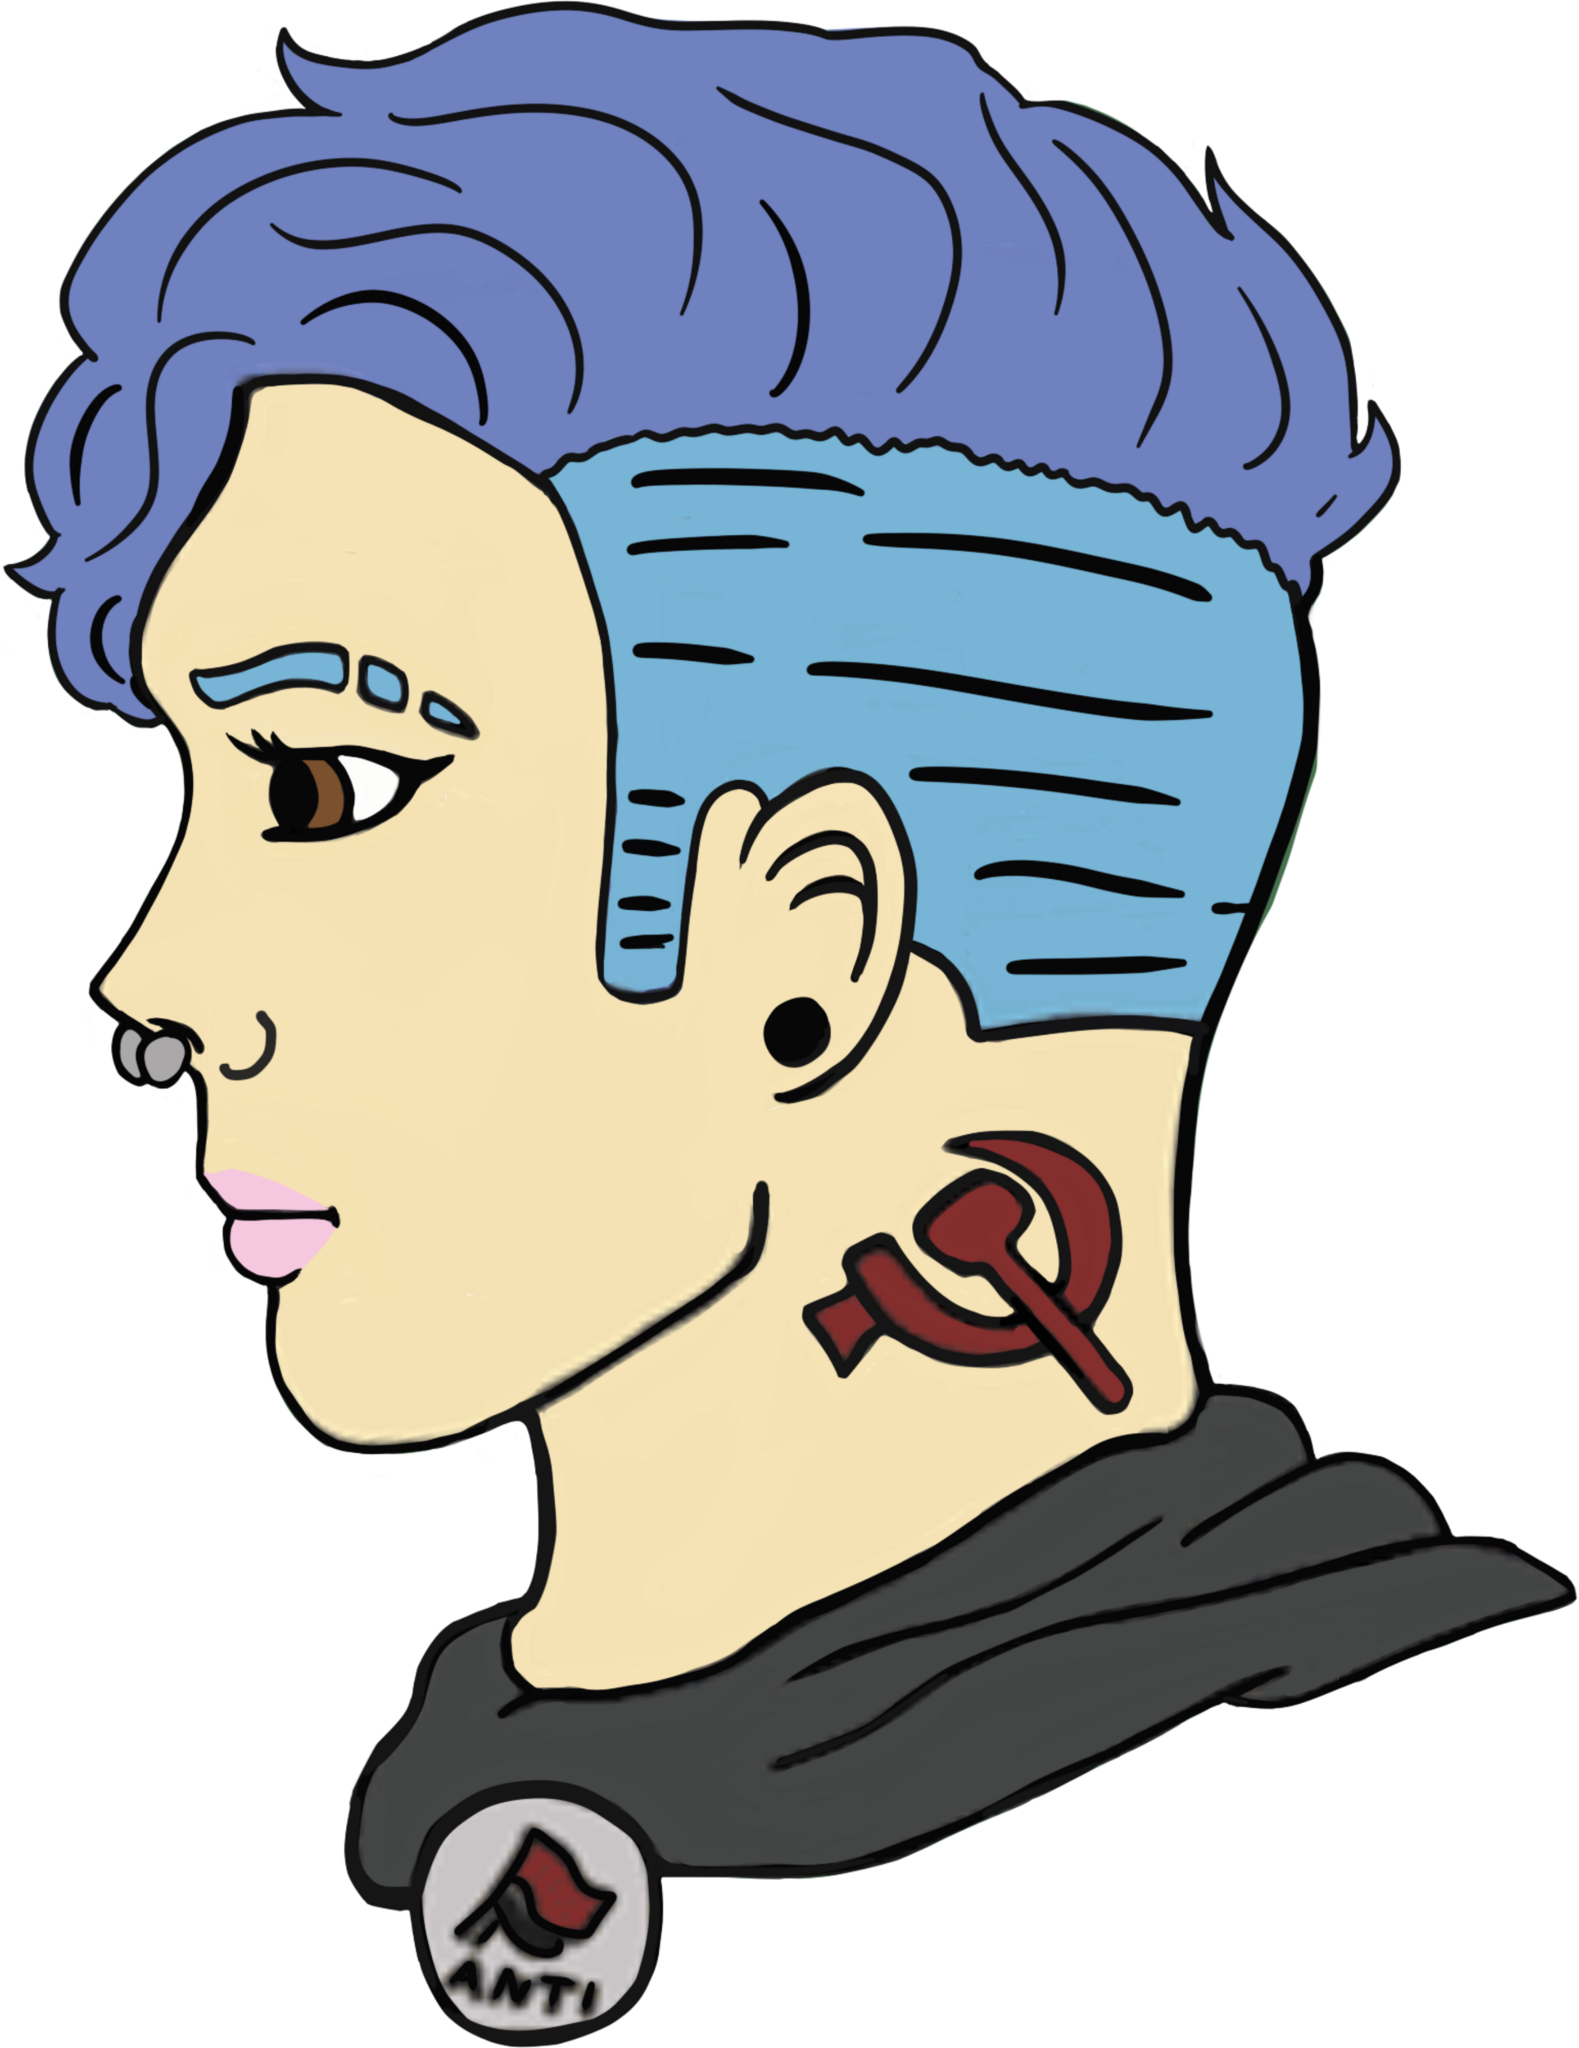
Label: 4_Yes_Chad